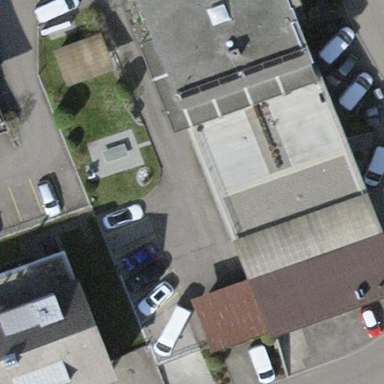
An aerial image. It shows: View of apartment building.